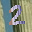
Label: 2